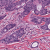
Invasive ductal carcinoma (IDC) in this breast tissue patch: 1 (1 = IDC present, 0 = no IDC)